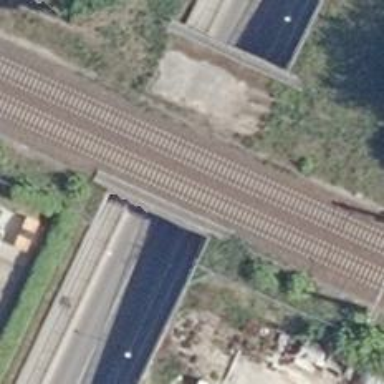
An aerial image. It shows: Railway track with contact line for electrification.